Question: I have the following code to reject duplicates in the "Admin" Firebase:
'''
public static void checkForDuplicateTweet()
{
Query adminQuery = dbRefAdminFeed.orderByChild("tweetStatusID").equalTo(TweetData.tweetStatusID);
Query feedQuery = dbRefFeed.orderByChild("tweetStatusID").equalTo(TweetData.tweetStatusID);
adminQuery.addValueEventListener(new ValueEventListener()
{
@Override
public void onDataChange(@NonNull DataSnapshot dataSnapshot)
{
if (dataSnapshot.exists())
{
boolean isFirst = true;
for (DataSnapshot postSnapshot : dataSnapshot.getChildren())
{
TweetData tweetData = postSnapshot.getValue(TweetData.class);
if (isFirst)
{
isFirst = false;
}
else
{
removeTweetFromFirebase(Objects.requireNonNull(tweetData).tweetKey);
}
}
}
}
@Override
public void onCancelled(@NonNull DatabaseError databaseError)
{
}
});
}
'''
How do I check a different parent to see if the tweetStatusID exists under that parent with the following structure?

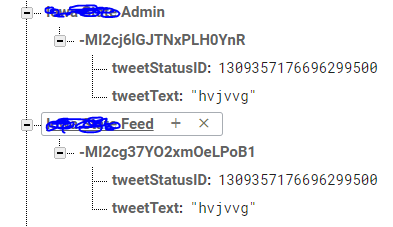
Answer: You're halfway there. To check if the value exists under both parents, you have to run a query on each parent. So just run the query on 'dbRefFeed', once you've determine that the value exists under 'dbRefAdminFeed'.
'''
Query adminQuery = dbRefAdminFeed.orderByChild("tweetStatusID").equalTo(TweetData.tweetStatusID);
Query feedQuery = dbRefFeed.orderByChild("tweetStatusID").equalTo(TweetData.tweetStatusID);
adminQuery.addValueEventListener(new ValueEventListener() {
@Override
public void onDataChange(@NonNull DataSnapshot adminSnapshot) {
if (adminSnapshot.exists()) {
feedQuery.addValueEventListener(new ValueEventListener() {
@Override
public void onDataChange(@NonNull DataSnapshot feedSnapshot) {
if (feedSnapshot.exists()) {
...
}
}
}
}
'''